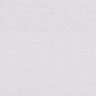
Metastatic tissue present: no